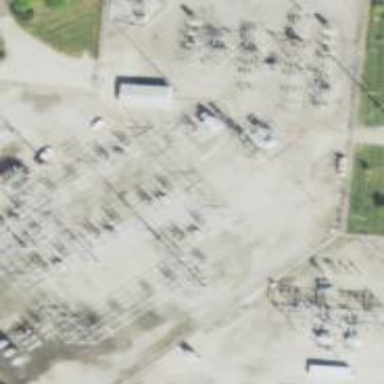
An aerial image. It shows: Switch used for power control.